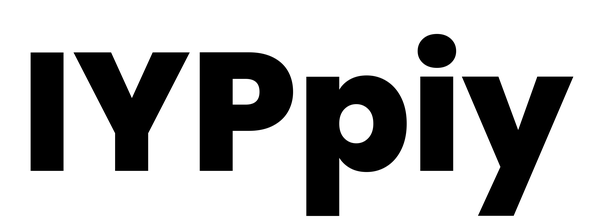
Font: Poppins-ExtraBold